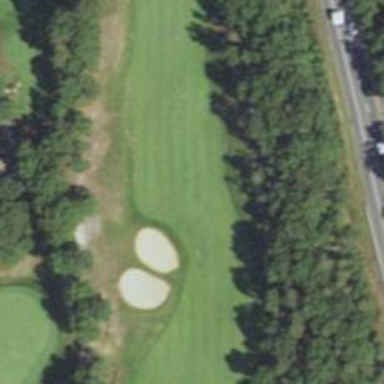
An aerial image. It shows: Golf hole.